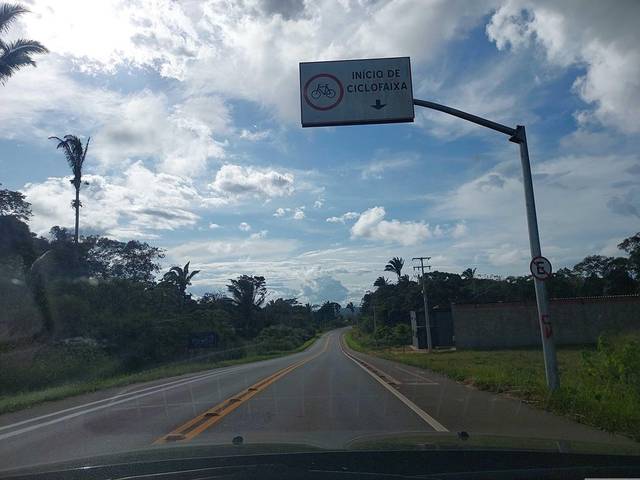
Region: Brazil
Coordinates: -3.875, -40.917